Field crop: tomato
Growth stage: 2
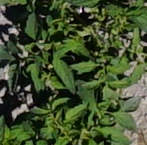
Species: tomato